Interaction volume radius: 10 \u00c5
Interaction volume height: 10 \u00c5
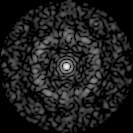
Disorder parameter: 0.7686